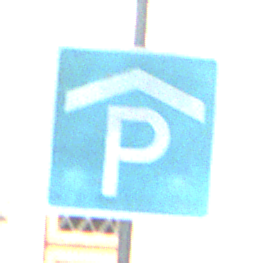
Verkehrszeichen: Parkhaus
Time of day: MorningAfternoon
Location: Outdoor (Urban)
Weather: PartlyCloudy
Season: NotSpecified
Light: Natural